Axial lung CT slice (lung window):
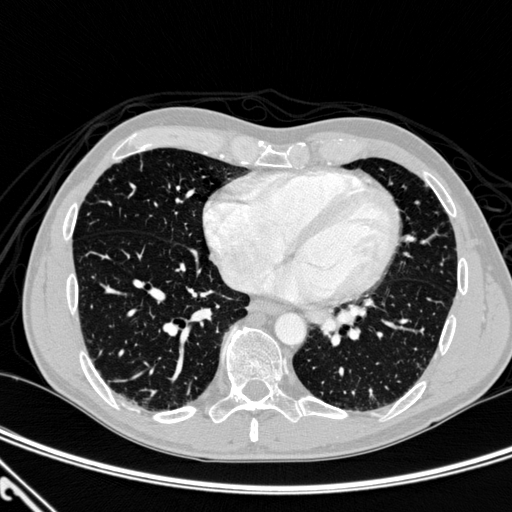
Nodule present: no